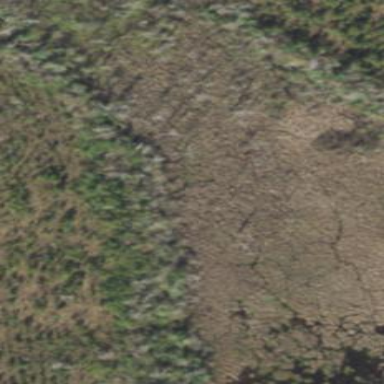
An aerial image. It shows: Wetland area characterized by wet meadow.